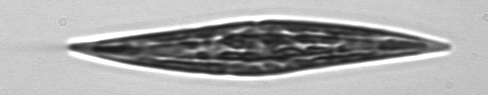
Label: Pleurosigma